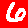
Digit: 6